Field crop: tomato
Growth stage: 1
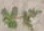
Species: portulaca